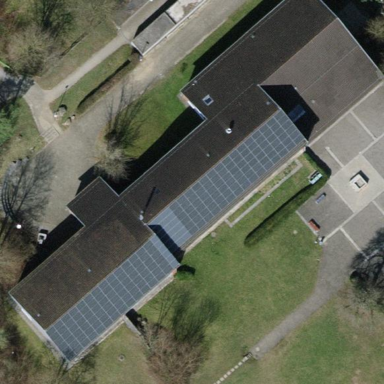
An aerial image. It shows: School building.